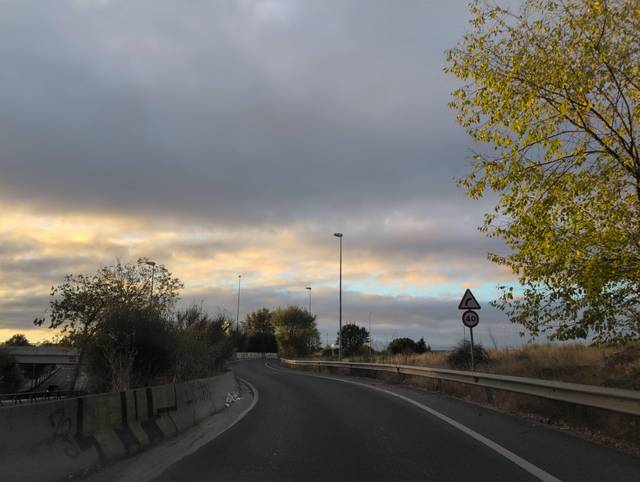
Region: Spain
Coordinates: 40.311, -3.78